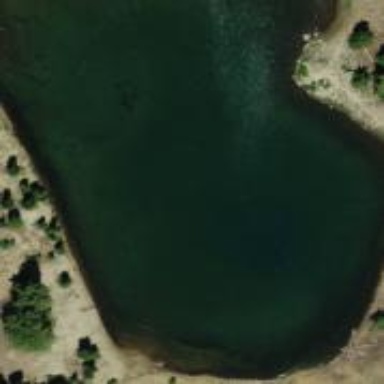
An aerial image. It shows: Beautiful lake surrounded by nature.